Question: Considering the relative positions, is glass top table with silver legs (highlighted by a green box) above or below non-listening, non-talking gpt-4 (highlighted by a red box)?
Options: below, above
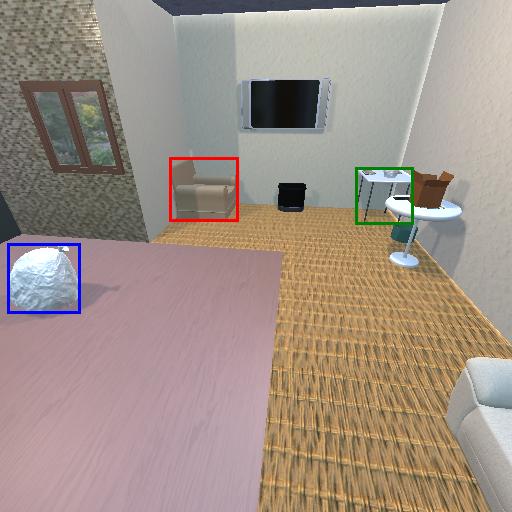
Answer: below